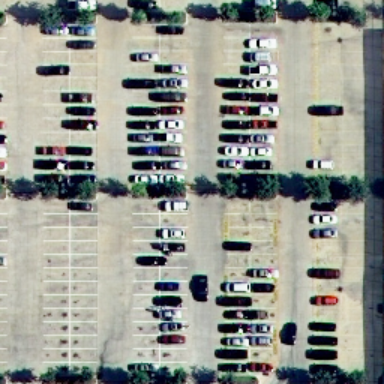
Lots of cars parked neatly in the parking lot .